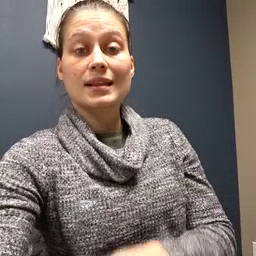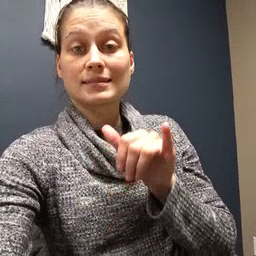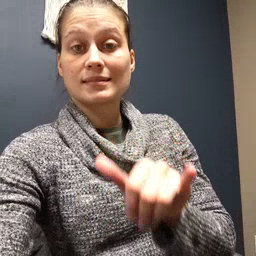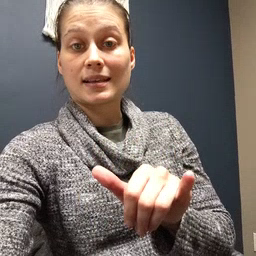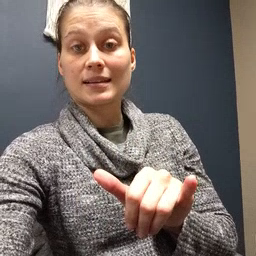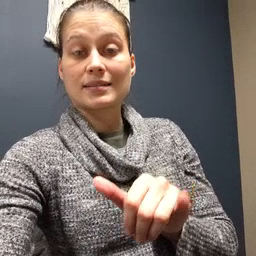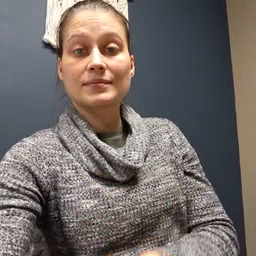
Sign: stay